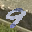
Label: 9